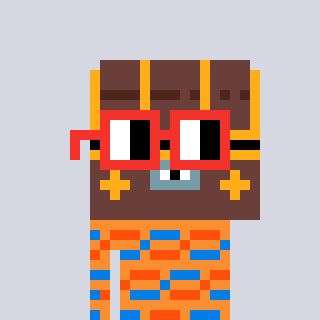
a pixel art character with square red glasses, a treasure chest-shaped head and a orange-colored body on a cool background